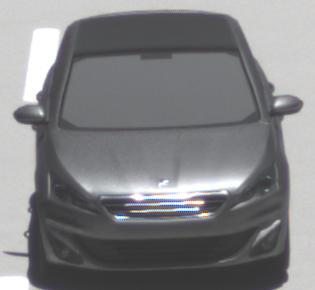
Make: Peugeot
Model: 308 VTi 82
Detailed model: 308 (II)
Model produced from: 2013/09
Model produced until: 2014/11
Doors: 5
Color: gray
Road condition: dry road
Daytime: midday
Contrast: high contrast